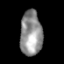
Tissue: prostate
Cell type: B cells
Senescence score: 0.7034
Nuclear area (px): 956
Mean DAPI intensity: 146.536